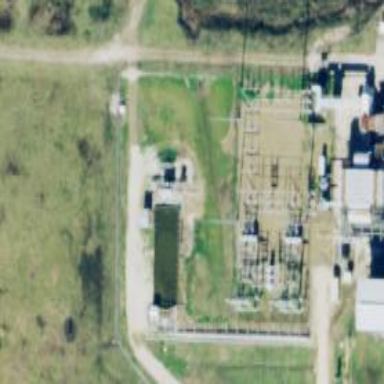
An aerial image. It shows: Switch for power supply.